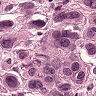
Metastatic tissue present: yes